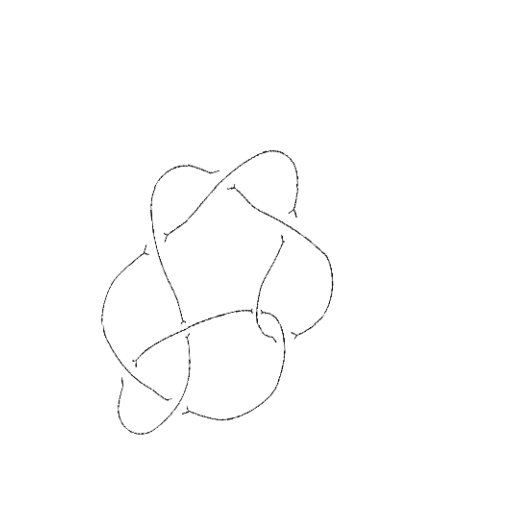
Crossing number: 8